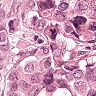
Metastatic tissue present: yes